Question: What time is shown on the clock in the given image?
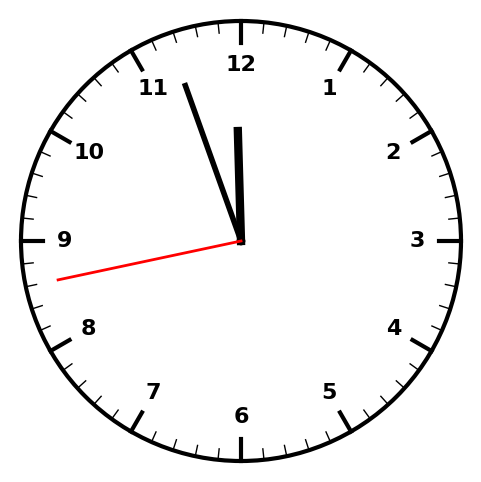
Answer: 11:56:43